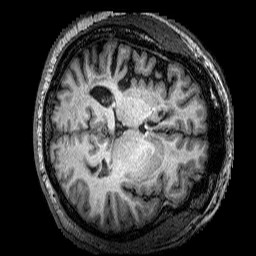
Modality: T1w
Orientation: axial
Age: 46
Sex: male
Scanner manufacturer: siemens
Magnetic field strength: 3 T
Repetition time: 2.25 s
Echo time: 0.00452 s